Question: I have a problem with one of the options in my program in which option 1, after adding a new student to the dictionary, the program is supposed to prompt the user for another option again but instead the program automatically stores input of the last integer (marks of the student added) and takes that as input for the next option. This only happens with option 1, the others are fine. Why is it and how can I change it? Thank you!
My code is as below:
'''
static void Main(string[] args)
{
//initialize menu
string Menu = @"1. Add a new student to the dictionary
2. Display all students in the dictionary
3. Remove an existing student from the dictionary
4. Modify an existing student's marks from the dictionary
0. Quit this program
";
//initialize student list
Dictionary<string, int> nameList = new Dictionary<string, int>();
nameList.Add("Cindy", 76);
nameList.Add("Kevin", 68);
nameList.Add("Sean", 74);
nameList.Add("Lucy", 63);
nameList.Add("Sarah", 89);
nameList.Add("Melvin", 80);
bool b = true;
while (b == true)
{
Console.Write(Menu);
Console.WriteLine();
//prompt user selection
Console.Write("Select an option: ");
int select = Convert.ToInt32(Console.ReadLine());
Console.WriteLine("Option " + select + " is selected");
Console.WriteLine();
if (select > 0)
{
switch (select)
{
case 1:
Console.Write("Enter the name of the new student: ");
string newName = Console.ReadLine();
Console.Write("Enter the marks of " + newName + ": ");
int newMark = Convert.ToInt32(Console.Read());
nameList.Add(newName,newMark);
Console.WriteLine(newName + " is added to the list");
Console.WriteLine();
break;
case 2:
Console.WriteLine("No Name Marks");
int j = 1;
foreach (KeyValuePair<string, int> kvp in nameList)
{
Console.WriteLine(j + " " + kvp.Key + " " + kvp.Value);
j++;
}
Console.WriteLine();
break;
case 3:
Console.Write("Enter the name of the student to be removed: ");
string bye = Console.ReadLine();
nameList.Remove(bye);
Console.WriteLine(bye + " has been removed from the list");
Console.WriteLine();
break;
case 4:
Console.Write("Enter the name of the student to modify marks: ");
string change = Console.ReadLine();
Console.Write("Enter the new marks for " + change + ": ");
int changemark = Convert.ToInt32(Console.ReadLine());
nameList[change] = changemark;
Console.WriteLine("Marks for " + change + " has been updated to " + changemark);
Console.WriteLine();
break;
default:
Console.WriteLine("Invalid input!");
Console.WriteLine();
break;
}
}
else if (select == 0)
{ //case 0:
Console.WriteLine("Bye!");
Console.ReadLine();
return;
}
}
}
'''
And here is a screenshot of the problem stated above:

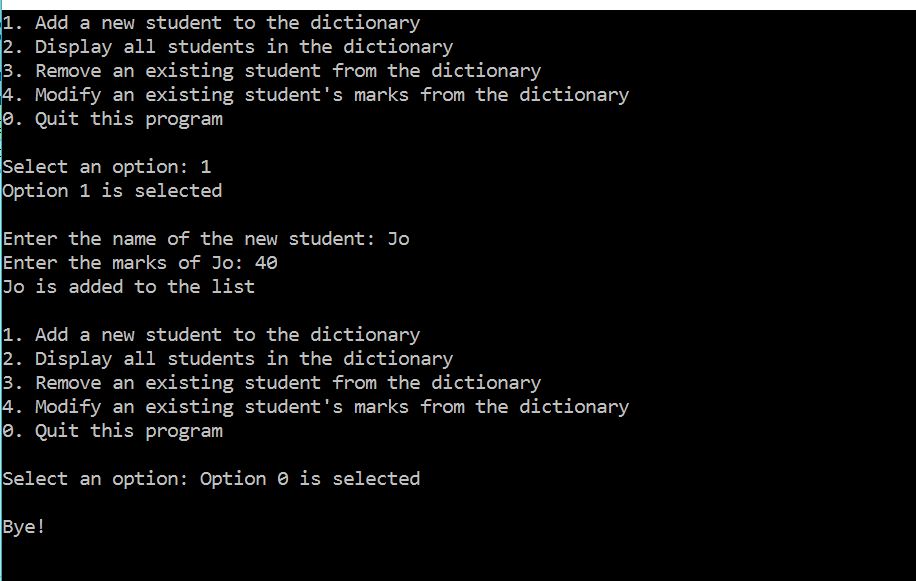
Answer: Is it because you have 'Read()' here?
'''
int newMark = Convert.ToInt32(Console.Read());
'''
Instead of 'ReadLine()' ??
'''
int newMark = Convert.ToInt32(Console.ReadLine());
'''